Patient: sex M, age 79
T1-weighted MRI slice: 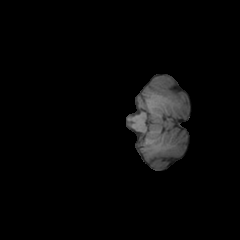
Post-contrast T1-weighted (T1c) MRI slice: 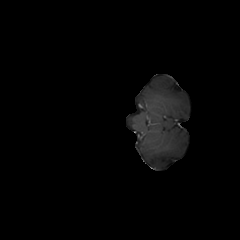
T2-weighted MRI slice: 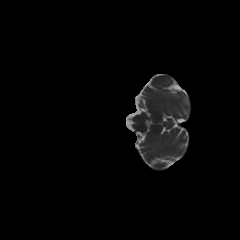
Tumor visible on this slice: no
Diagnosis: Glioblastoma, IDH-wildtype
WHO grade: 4